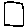
Label: square